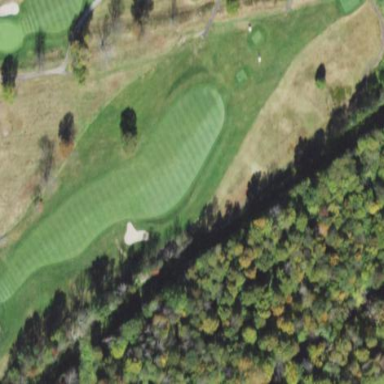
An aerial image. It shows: Golf rough area.